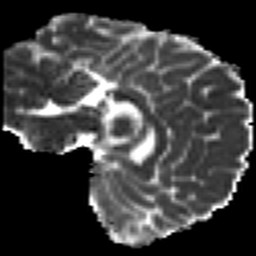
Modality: MD
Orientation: sagittal
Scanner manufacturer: siemens
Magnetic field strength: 3 T
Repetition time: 7.8 s
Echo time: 0.09 s